Question: What I want to do:
I have a few objects in a genric list. I want to capture each of this object in anonymous method and execute this method as a separate OTL Task.
This is a simplified example:
'''
program Project51;
{$APPTYPE CONSOLE}
uses
SysUtils, Generics.Collections, OtlTaskControl, OtlTask;
type
TProc = reference to procedure;
type
TMyObject = class(TObject)
public
ID: Integer;
constructor Create(AID: Integer);
end;
constructor TMyObject.Create(AID: Integer);
begin
ID := AID;
end;
var
Objects: TList<TMyObject>;
LObject: TMyObject;
MyProc: TProc;
begin
Objects := TList<TMyObject>.Create;
Objects.Add(TMyObject.Create(1));
Objects.Add(TMyObject.Create(2));
Objects.Add(TMyObject.Create(3));
for LObject in Objects do
begin
//This seems to work
MyProc := procedure
begin
Writeln(Format('[SameThread] Object ID: %d',[LObject.ID]));
end;
MyProc;
//This doesn't work, sometimes it returns 4 lines in console!?
CreateTask(
procedure(const Task: IOmniTask)
begin
Writeln(Format('[Thread %d] Object ID: %d',[Task.UniqueID, LObject.ID]));
end
).Unobserved.Run;
end;
Sleep(500); //Just wait a bit for tasks to finish
Readln;
end.
'''
And this is the result:

As you can see, capturing seems to work fine in the main thread. However, I do not know if a pointer to an object has been captured or only its ID field?
When I try to capture the object and pass the anonymous method to 'CreateTask' function things become weird.
First of all, only the third instance of 'TMyObject' seemed to be captured. Second of all, I've got four messages in console log despite the fact that I have only three objects in generic list. The second behaviour is inconsistent, sometimes I've got three messages in console, sometimes I've got four.
Please explain me the reason for two issues mentioned above and propose a solution that eliminates the problem and allows me to pass each instance of object to a separate OTL task. (I do not want to use regular 'TThread' class.)
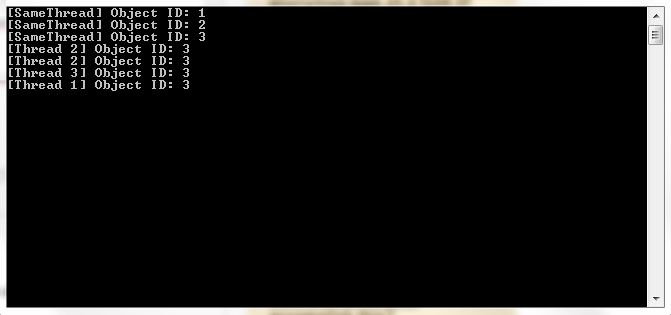
Answer: <URL>:
> Note that variable capture captures --not . If a variable's value changes after being captured by constructing an anonymous method, the value of the variable the anonymous method captured changes too, because they are the same variable with the same storage.
In your code, there is only one 'LObject' variable, so the anonymous methods you construct refer to it. As your loop makes progress, the value of 'LObject' changes. The tasks haven't gotten a chance to start running yet, so when they do finally run, the loop has terminated and 'LObject' has its final value. Formally, that final value is undefined after the loop.
To capture the of the loop variable, wrap creation of the task in a separate function:
'''
function CreateItemTask(Obj: TMyObject): TOmniTaskDelegate;
begin
Result := procedure(const Task: IOmniTask)
begin
Writeln(Format('[Thread %d] Object ID: %d',[Task.UniqueID, Obj.ID]));
end;
end;
'''
Then change your loop code:
'''
CreateTask(CreateItemTask(LObject)).Unobserved.Run;
'''